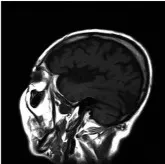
(A-G) No legions showed in striatum from Brain T1-weighted image sagittal images.
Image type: radiology (mri)